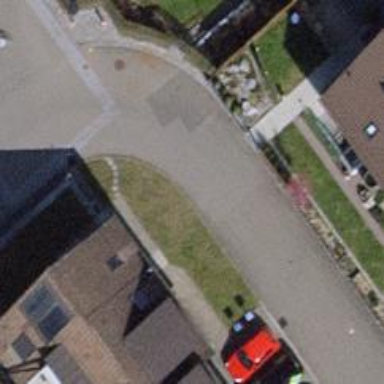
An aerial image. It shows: Asphalt road in living street.